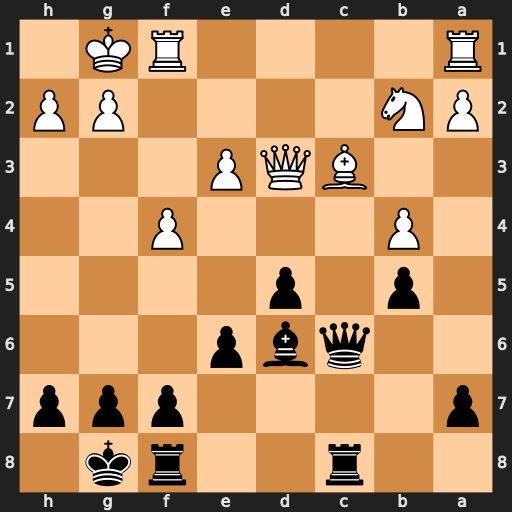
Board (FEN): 2r2rk1/p4ppp/2qbp3/1p1p4/1P3P2/2BQP3/PN4PP/R4RK1
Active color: b
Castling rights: -
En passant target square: -
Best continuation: Qxc3 Qxc3 Rxc3